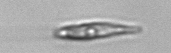
Label: Euglena